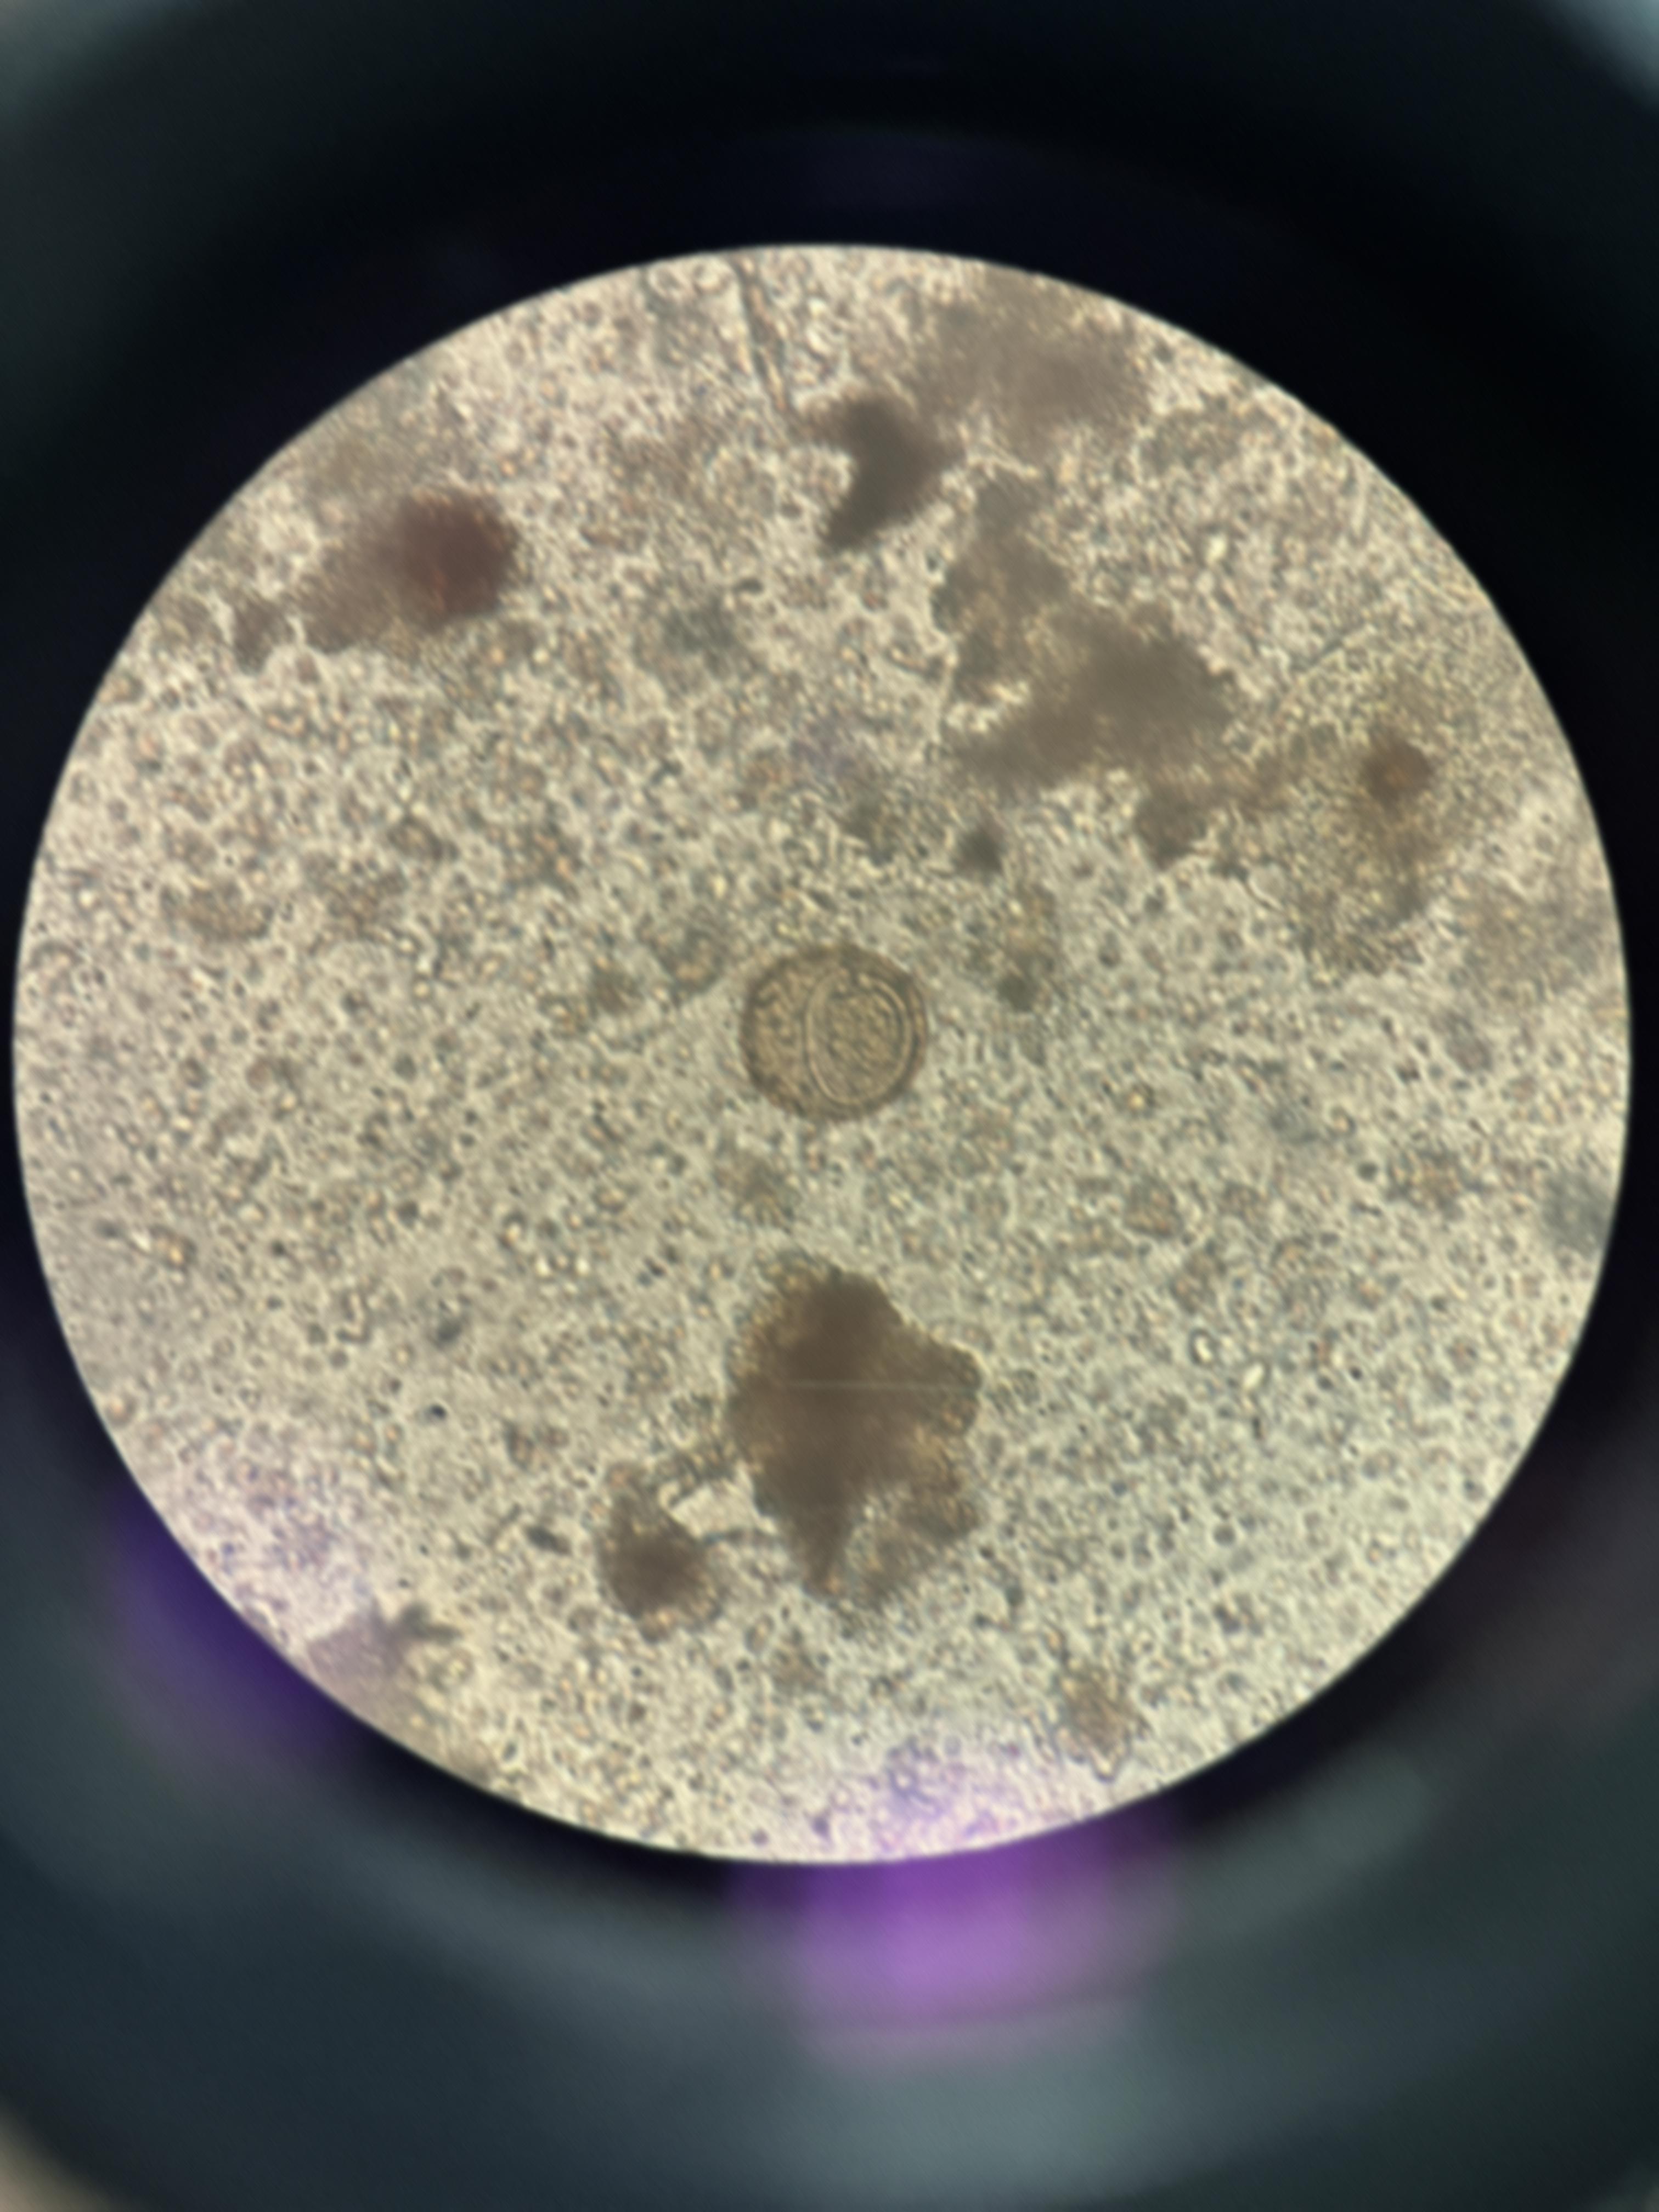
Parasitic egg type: Hymenolepis diminuta